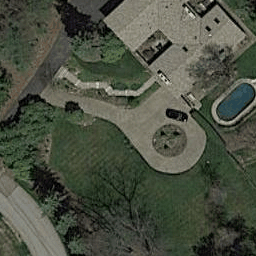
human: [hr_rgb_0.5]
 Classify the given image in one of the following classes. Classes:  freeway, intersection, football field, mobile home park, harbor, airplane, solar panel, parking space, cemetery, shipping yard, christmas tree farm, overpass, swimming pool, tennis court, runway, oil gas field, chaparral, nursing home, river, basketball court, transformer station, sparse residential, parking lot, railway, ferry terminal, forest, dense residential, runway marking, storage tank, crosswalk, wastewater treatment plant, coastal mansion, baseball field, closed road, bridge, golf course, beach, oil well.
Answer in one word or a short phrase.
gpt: closed road